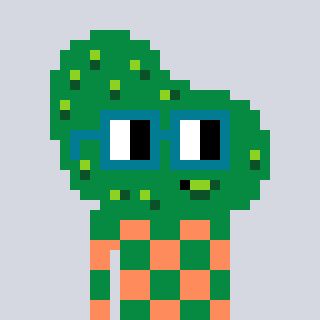
a pixel art character with square dark green glasses, a pickle-shaped head and a peachy-colored body on a cool background